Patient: sex F, age 60
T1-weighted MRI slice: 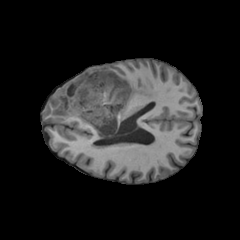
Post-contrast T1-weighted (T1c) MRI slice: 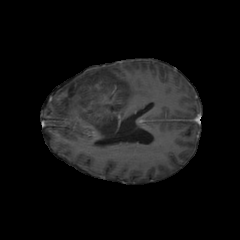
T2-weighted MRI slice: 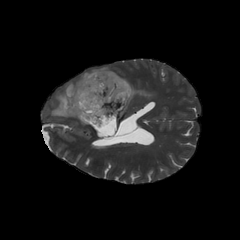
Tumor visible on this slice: yes
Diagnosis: Astrocytoma, IDH-mutant
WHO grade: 3